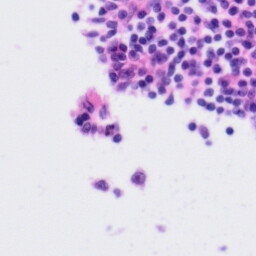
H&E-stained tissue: Tonsil